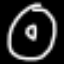
Label: donut